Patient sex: F
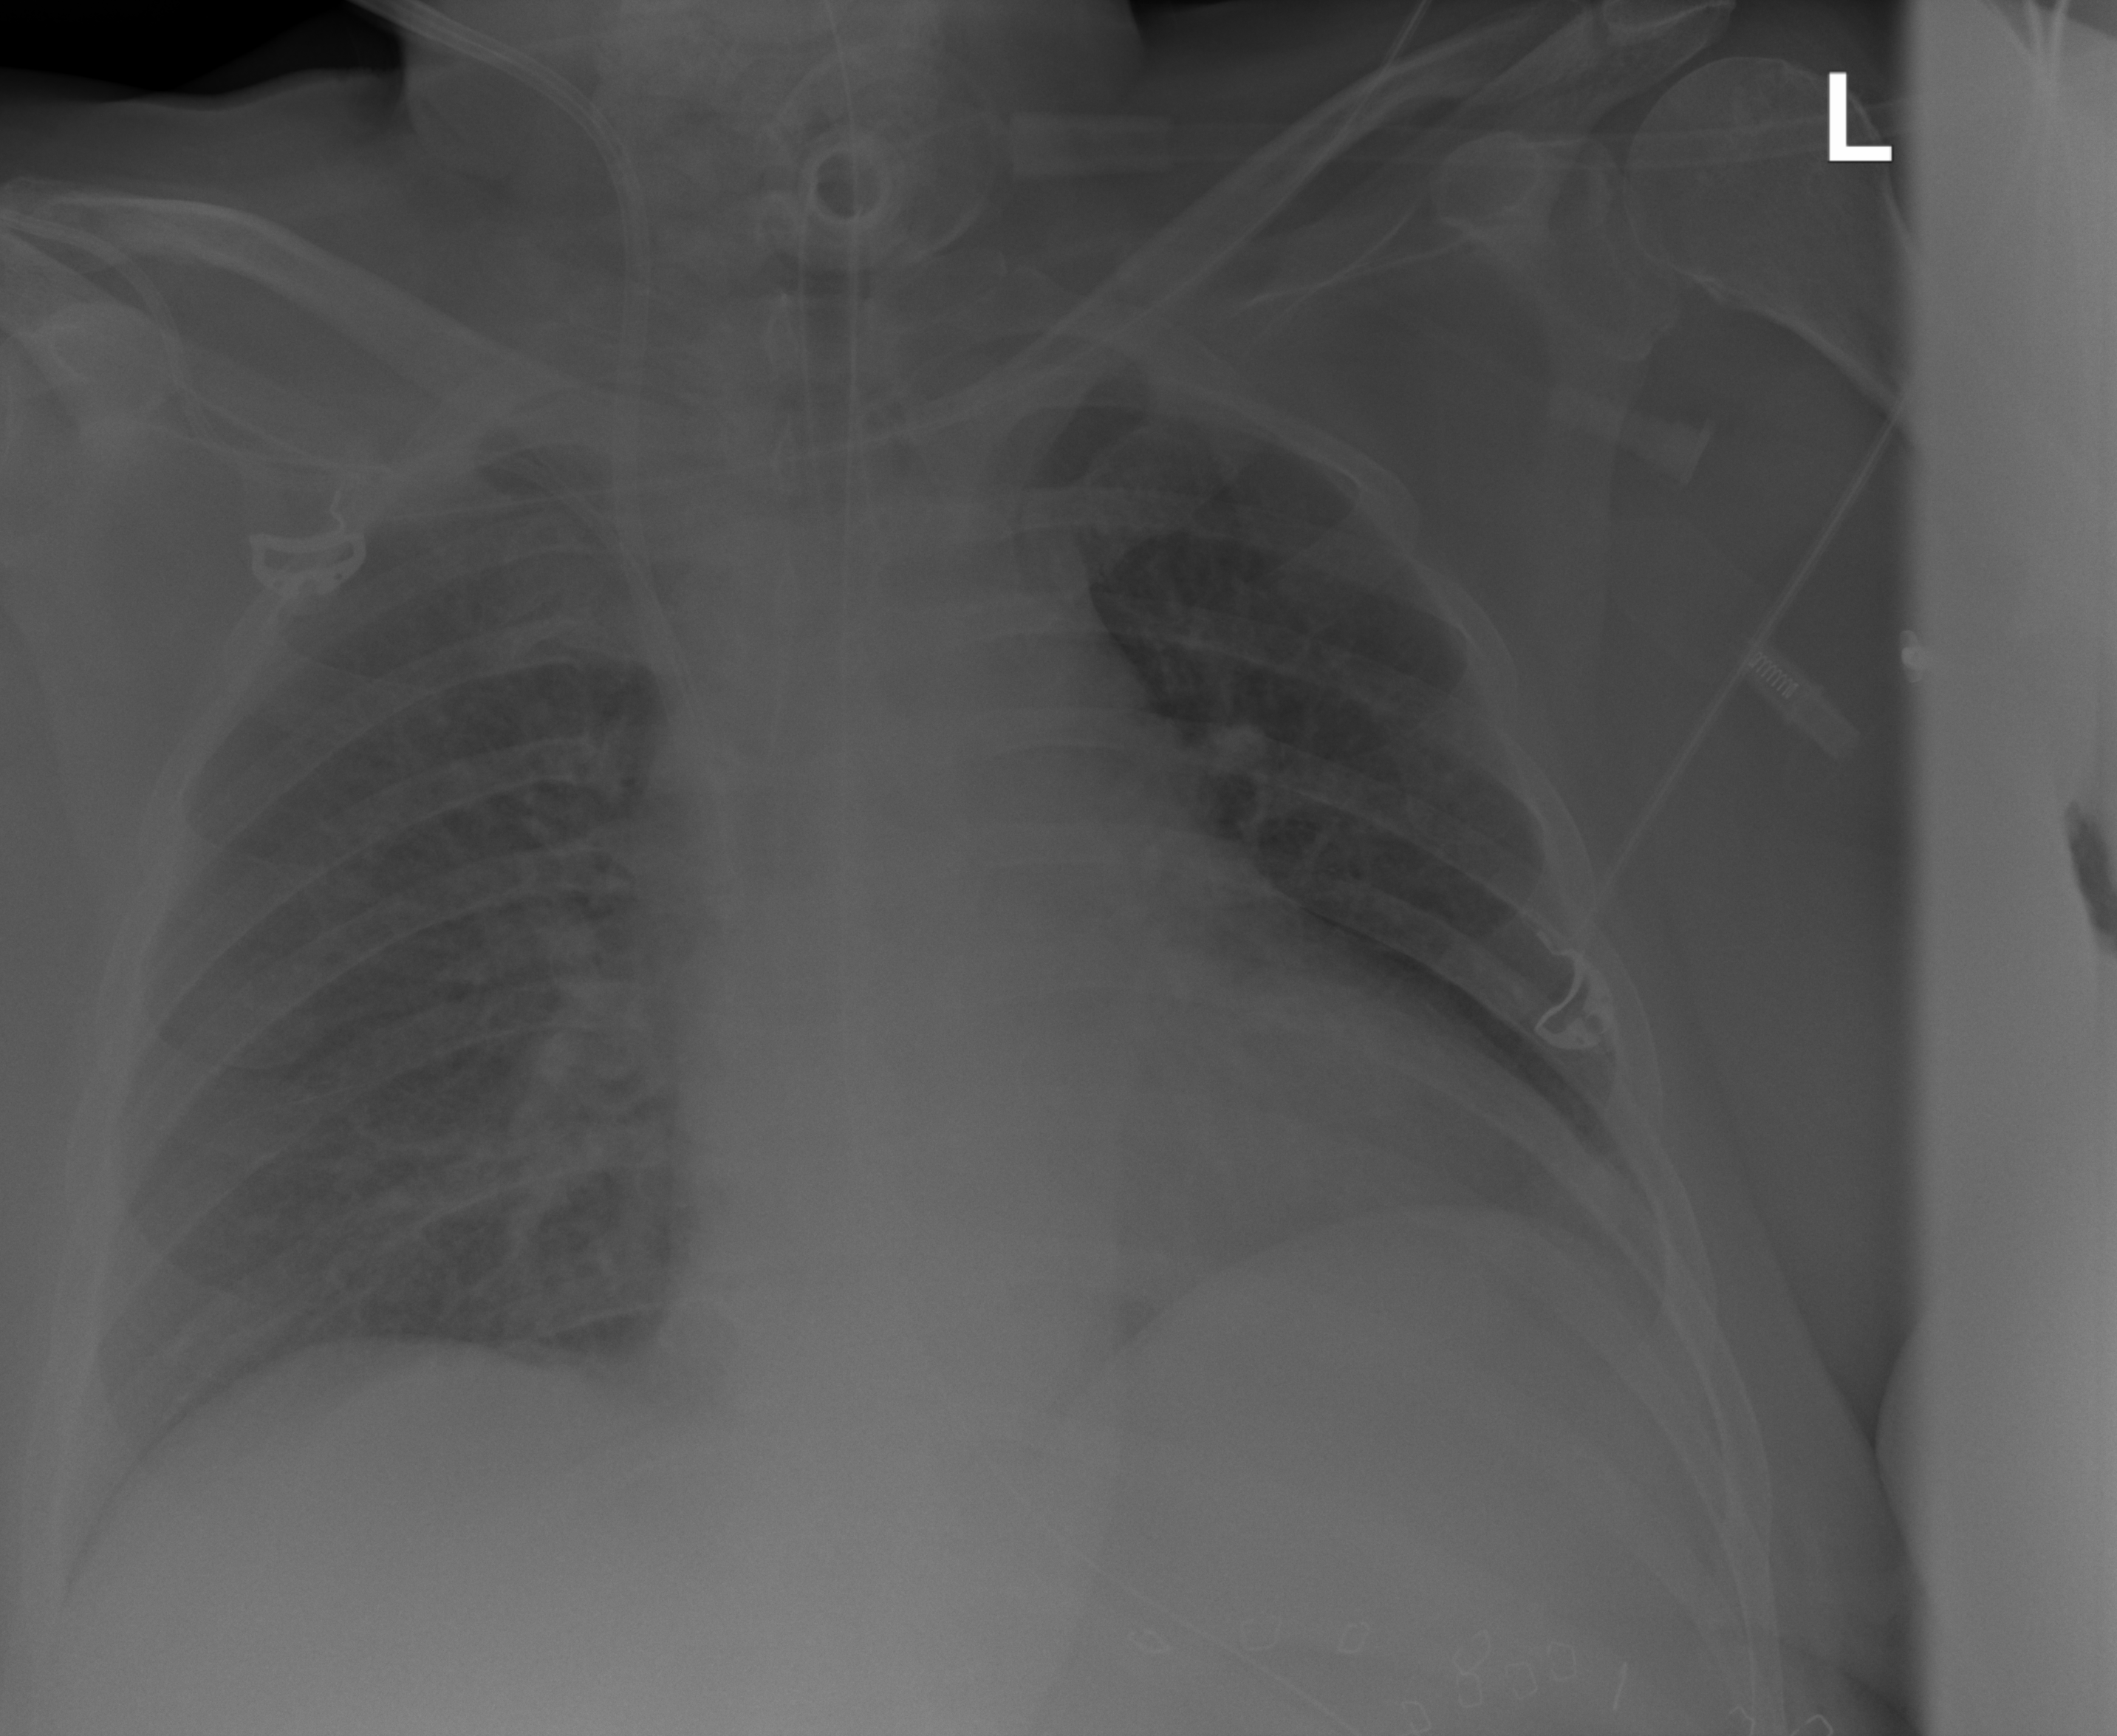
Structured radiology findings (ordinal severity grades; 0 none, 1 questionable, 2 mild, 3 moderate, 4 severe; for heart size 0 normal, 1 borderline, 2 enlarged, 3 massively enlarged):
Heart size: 2
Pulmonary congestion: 3
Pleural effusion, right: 0
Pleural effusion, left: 2
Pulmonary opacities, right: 0
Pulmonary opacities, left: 0
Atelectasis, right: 0
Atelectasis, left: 0